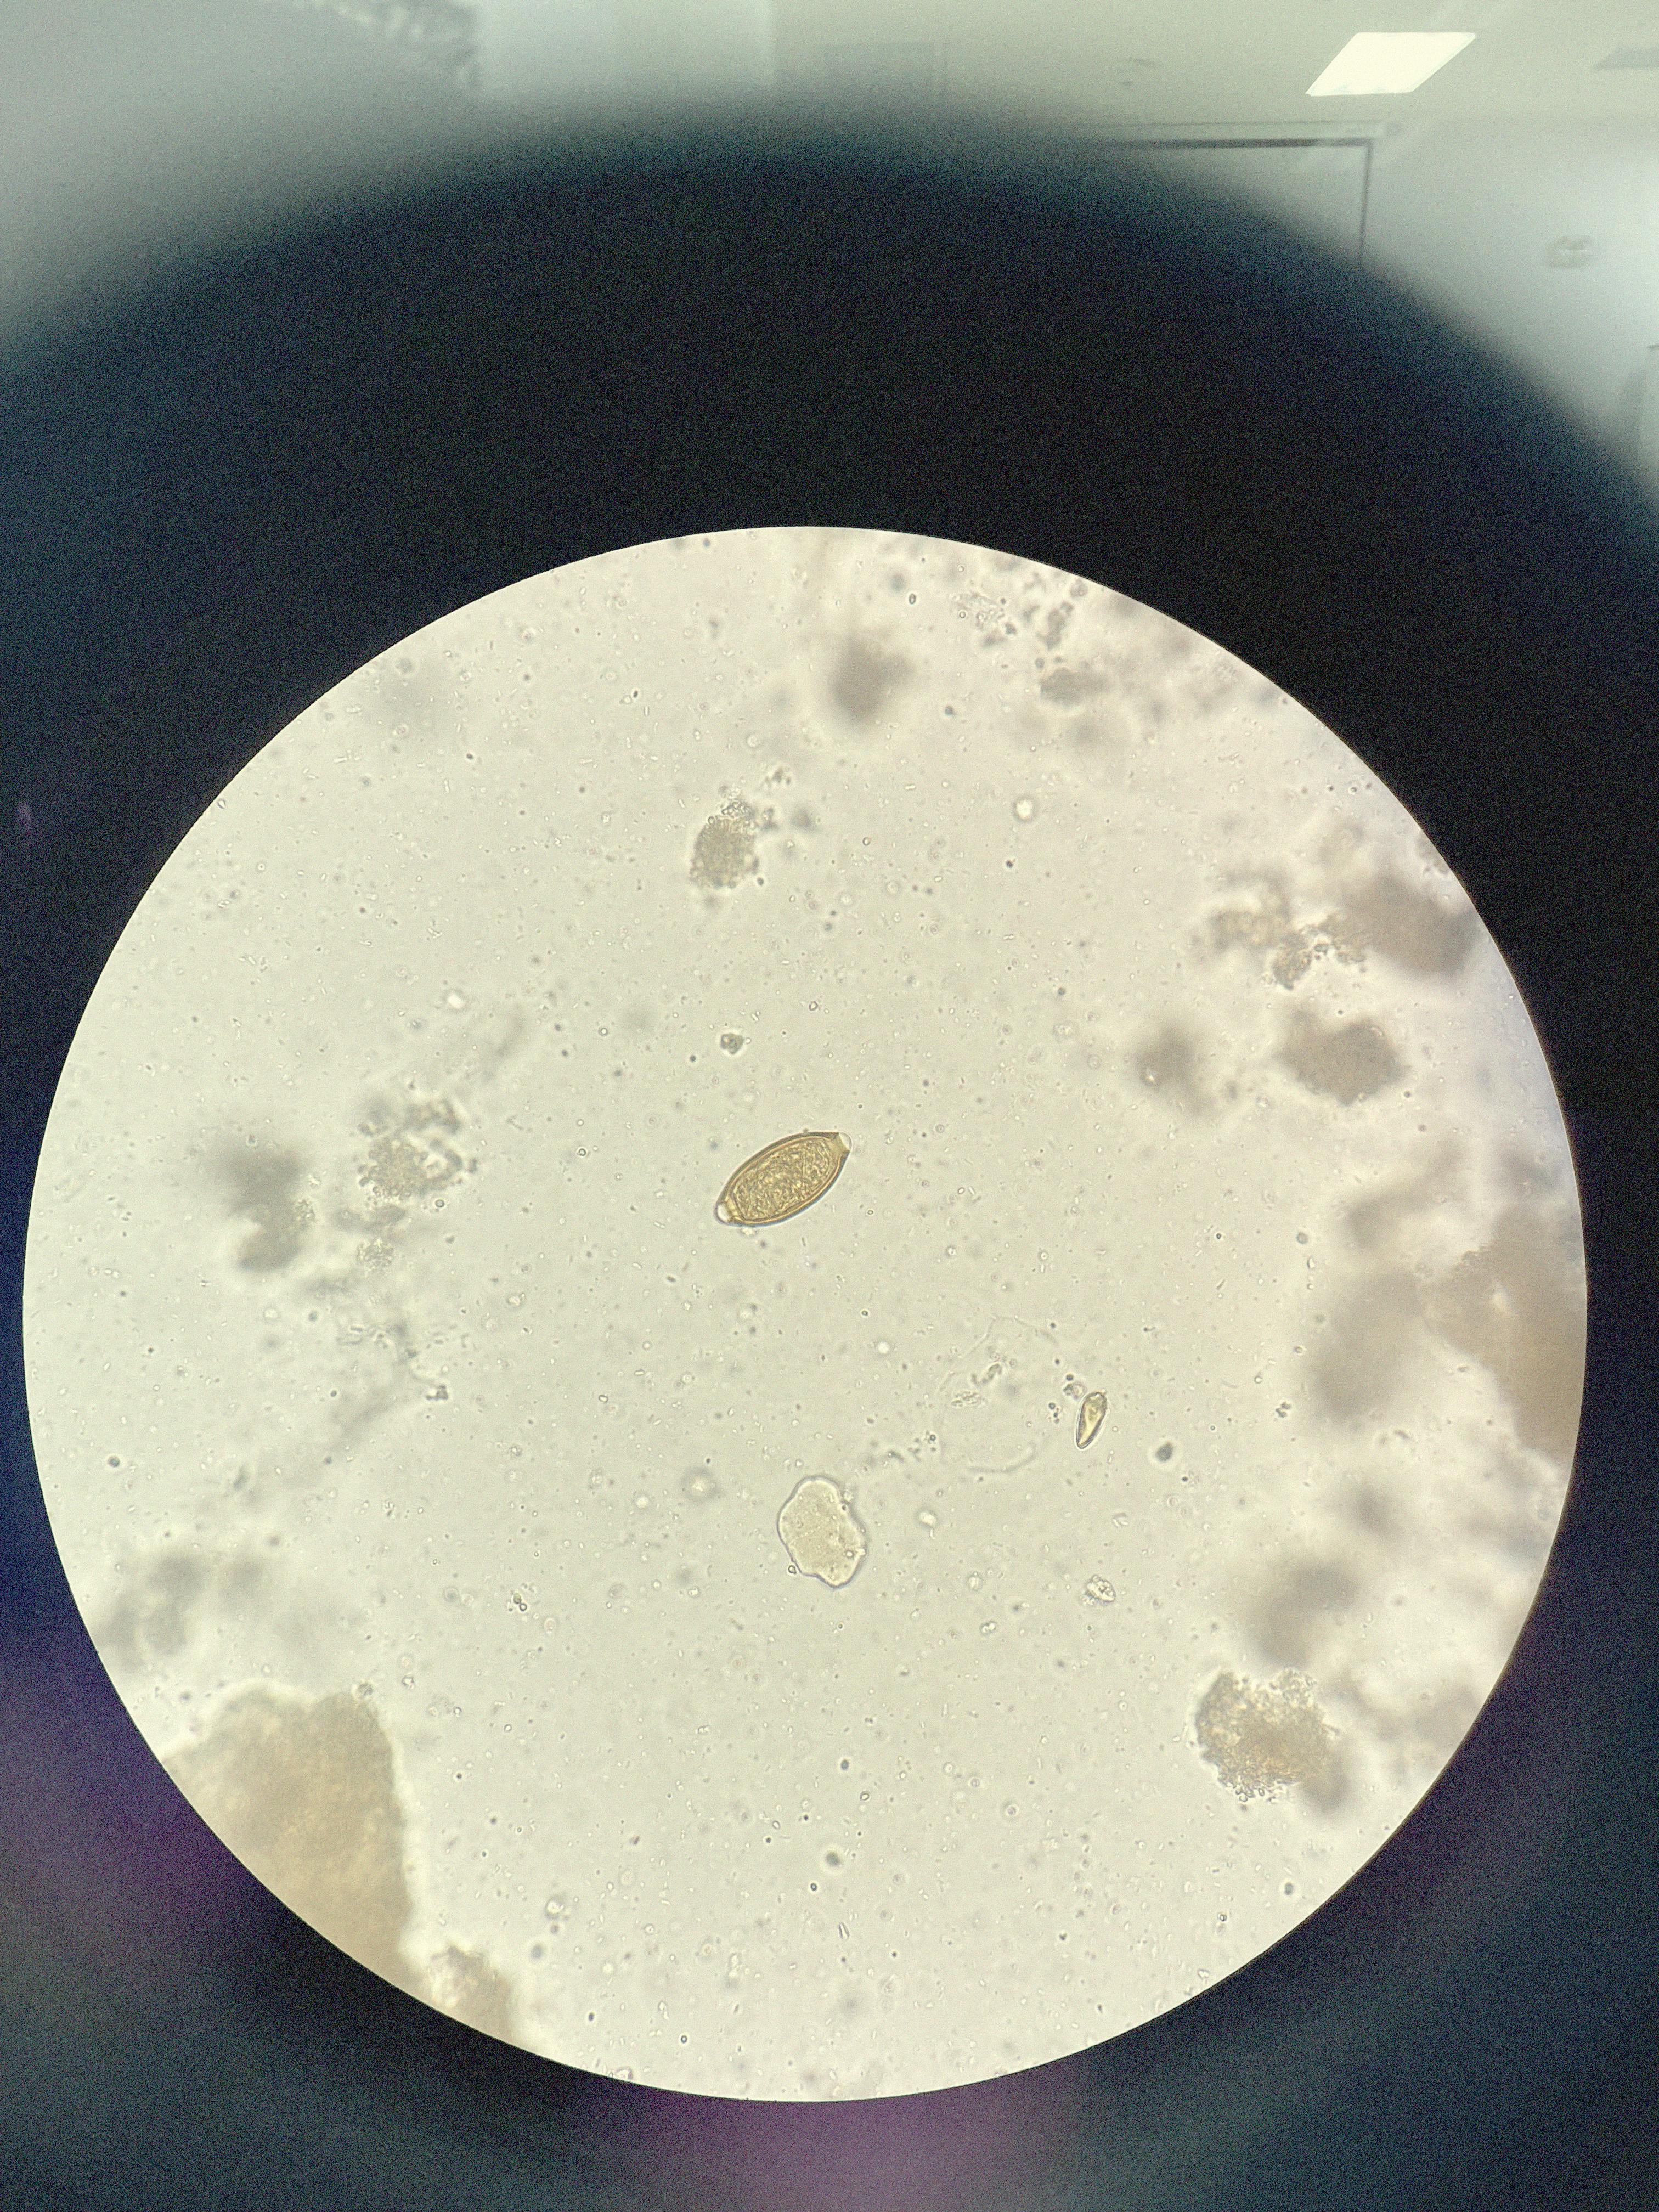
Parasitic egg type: Trichuris trichiura